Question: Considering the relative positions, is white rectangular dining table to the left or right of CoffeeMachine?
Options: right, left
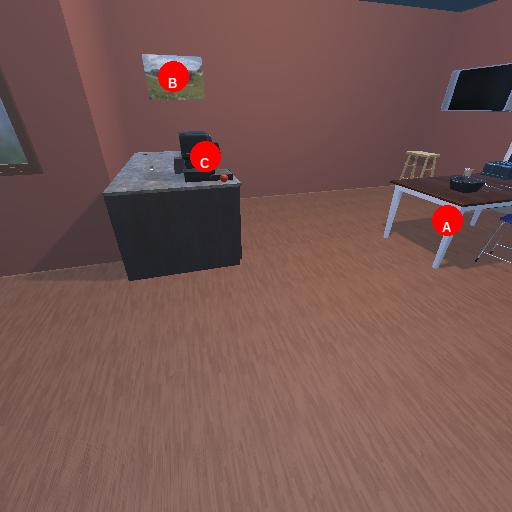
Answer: right